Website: ulta-beauty
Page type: gifting
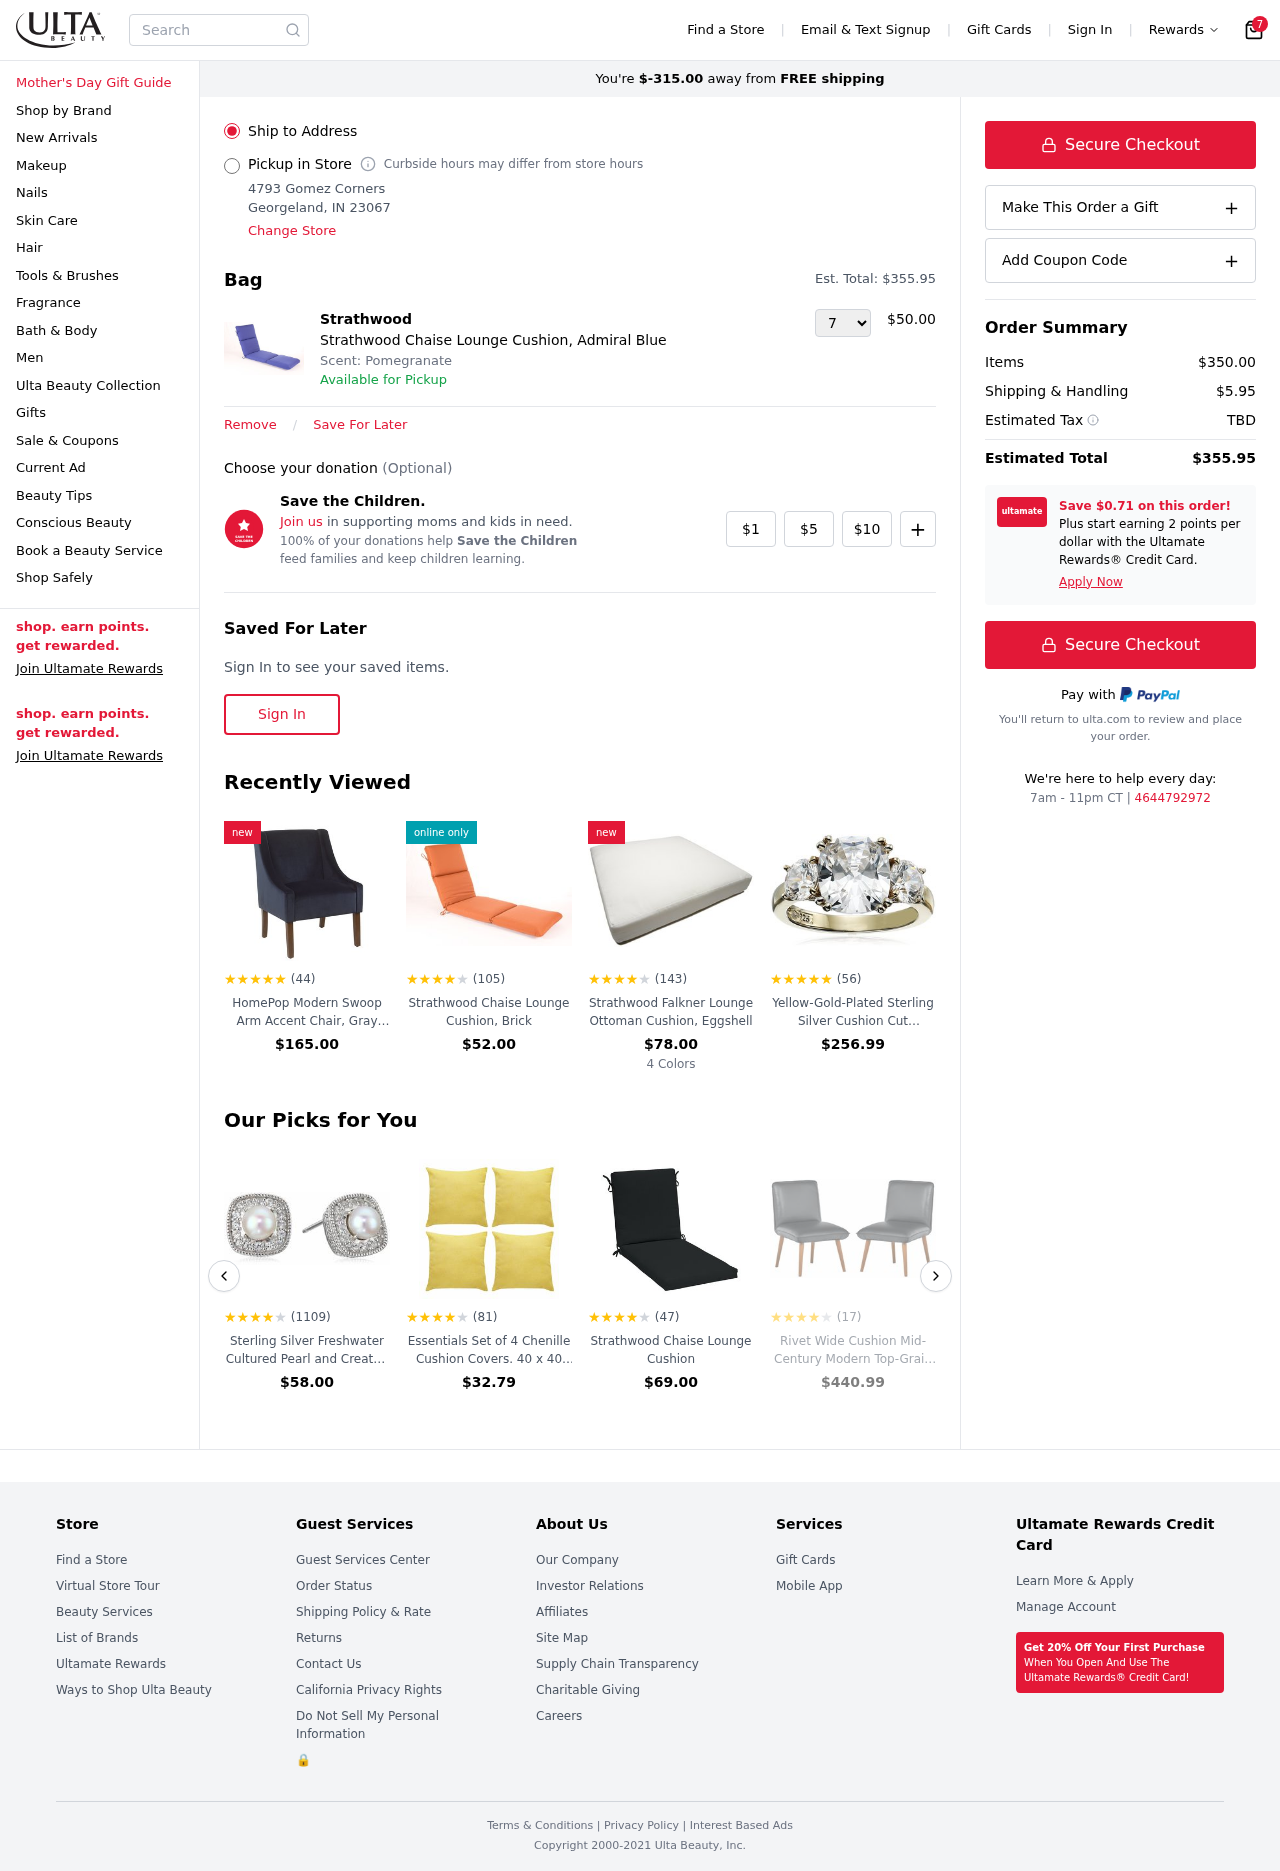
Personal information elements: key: PII_LOCATION1_CITY_STATE_ZIP
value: Georgeland, IN 23067
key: PII_LOCATION1_STREET
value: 4793 Gomez Corners
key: PII_PHONE
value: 4644792972
Product elements: key: PRODUCT1_BRAND
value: Strathwood
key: PRODUCT1_NAME
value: Strathwood Chaise Lounge Cushion, Admiral Blue
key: PRODUCT1_PRICE
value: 50
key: PRODUCT1_QUANTITY
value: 7
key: PRODUCT2_NAME
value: HomePop Modern Swoop Arm Accent Chair, Gray Geometric Pattern
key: PRODUCT2_NUM_RATINGS
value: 44
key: PRODUCT2_PRICE
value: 165
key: PRODUCT2_RATING
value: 4.6
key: PRODUCT3_NAME
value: Strathwood Chaise Lounge Cushion, Brick
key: PRODUCT3_NUM_RATINGS
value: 105
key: PRODUCT3_PRICE
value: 52
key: PRODUCT3_RATING
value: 4.2
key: PRODUCT4_NAME
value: Strathwood Falkner Lounge Ottoman Cushion, Eggshell
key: PRODUCT4_NUM_RATINGS
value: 143
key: PRODUCT4_PRICE
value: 78
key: PRODUCT4_RATING
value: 3.7
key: PRODUCT5_NAME
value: Yellow-Gold-Plated Sterling Silver Cushion Cut Celebrity Meghan Ring with Swarovski Zirconia accent,
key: PRODUCT5_NUM_RATINGS
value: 56
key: PRODUCT5_PRICE
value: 256.99
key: PRODUCT5_RATING
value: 4.5
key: PRODUCT6_NAME
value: Sterling Silver Freshwater Cultured Pearl and Created White Sapphire Halo Cushion Stud Earrings
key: PRODUCT6_NUM_RATINGS
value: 1109
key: PRODUCT6_PRICE
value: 58
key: PRODUCT6_RATING
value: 4.3
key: PRODUCT7_NAME
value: Essentials Set of 4 Chenille Cushion Covers. 40 x 40 cm, 45 x 45 cm, yellow, 40x40
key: PRODUCT7_NUM_RATINGS
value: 81
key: PRODUCT7_PRICE
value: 32.79
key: PRODUCT7_RATING
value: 3.9
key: PRODUCT8_NAME
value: Strathwood Chaise Lounge Cushion
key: PRODUCT8_NUM_RATINGS
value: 47
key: PRODUCT8_PRICE
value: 69
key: PRODUCT8_RATING
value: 4.4
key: PRODUCT9_NAME
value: Rivet Wide Cushion Mid-Century Modern Top-Grain Leather Set of 2 Accent Dining Room Kitchen Chairs,
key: PRODUCT9_NUM_RATINGS
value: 17
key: PRODUCT9_PRICE
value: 440.99
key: PRODUCT9_RATING
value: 3.6
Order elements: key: ORDER_NUM_ITEMS
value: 7
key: AMOUNT_TO_FREE_SHIPPING
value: $-315.00
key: ORDER_TOTAL
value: $355.95
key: ORDER_SUBTOTAL
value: $350.00
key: ORDER_SHIPPING_COST
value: $5.95
Search elements: key: HEADER_SEARCH
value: Search